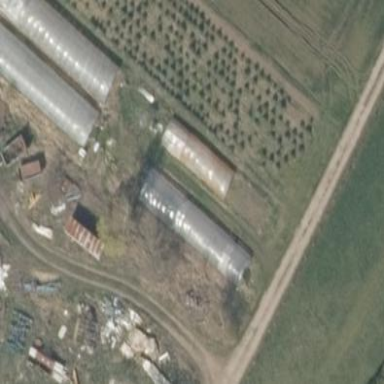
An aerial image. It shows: Greenhouse used for horticulture.